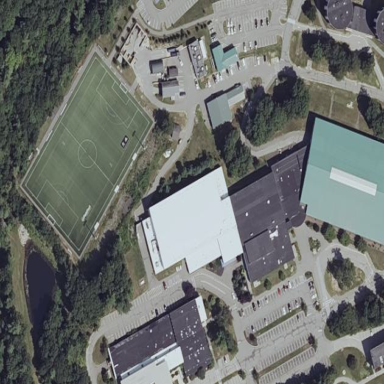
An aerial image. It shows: Sports center building.